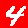
Digit: 4